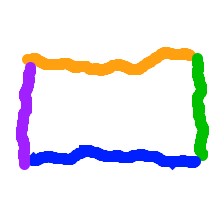
Shape: rectangle